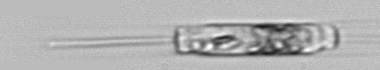
Label: Ditylum_brightwellii